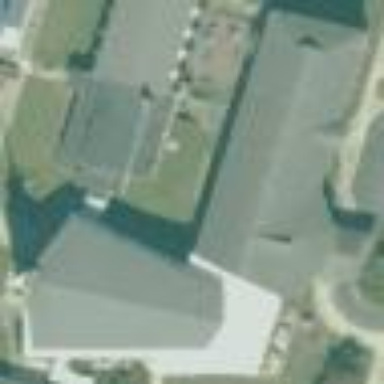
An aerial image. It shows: Building serving as place of worship.